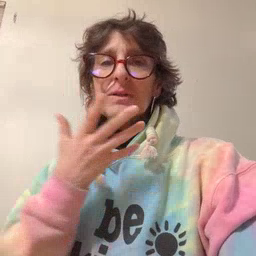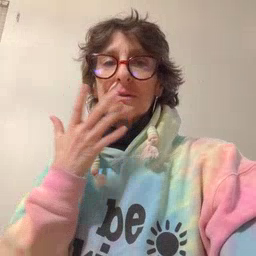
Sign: grass